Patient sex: F
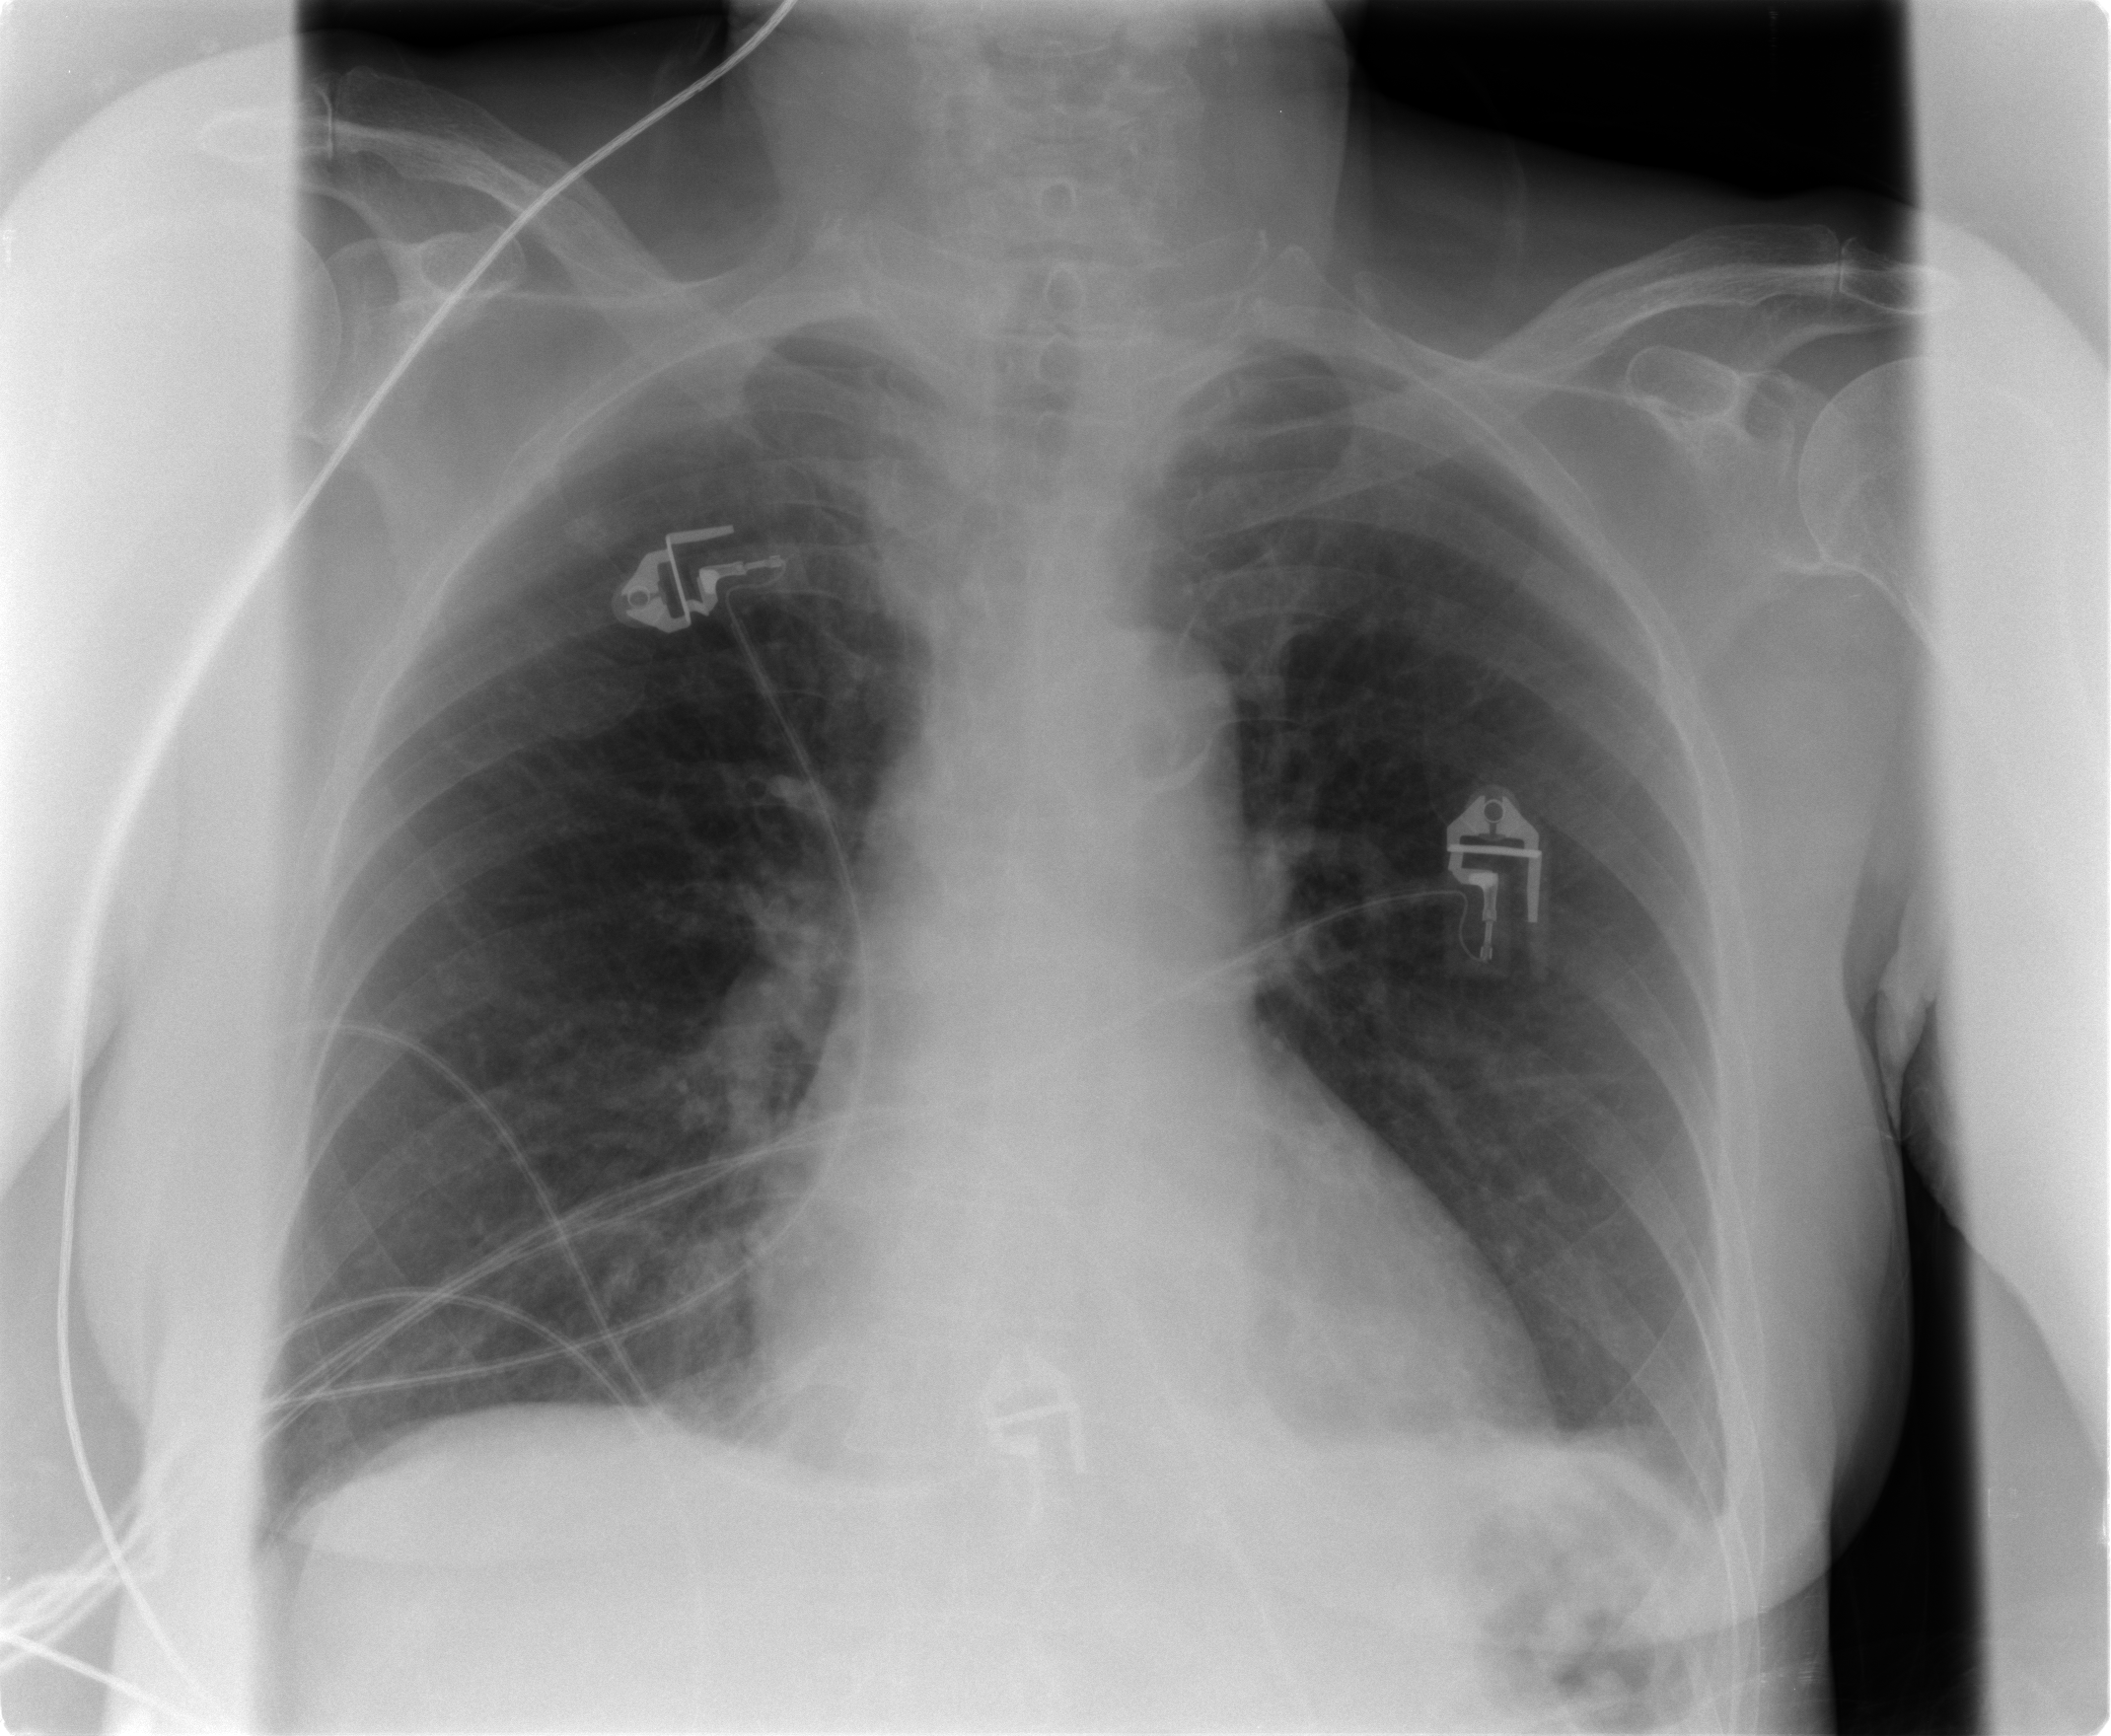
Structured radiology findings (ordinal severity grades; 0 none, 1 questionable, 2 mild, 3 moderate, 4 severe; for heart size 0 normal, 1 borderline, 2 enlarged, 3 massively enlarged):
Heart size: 1
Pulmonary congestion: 1
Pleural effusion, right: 0
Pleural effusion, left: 1
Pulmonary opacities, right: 2
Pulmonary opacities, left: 0
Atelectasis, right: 2
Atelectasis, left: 0